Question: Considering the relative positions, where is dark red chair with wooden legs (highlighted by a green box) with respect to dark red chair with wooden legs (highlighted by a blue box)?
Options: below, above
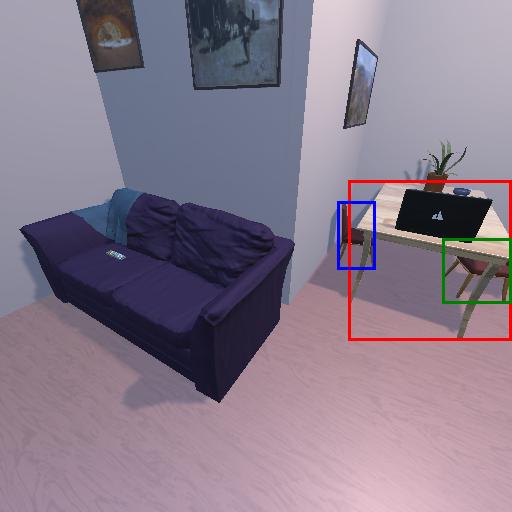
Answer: below